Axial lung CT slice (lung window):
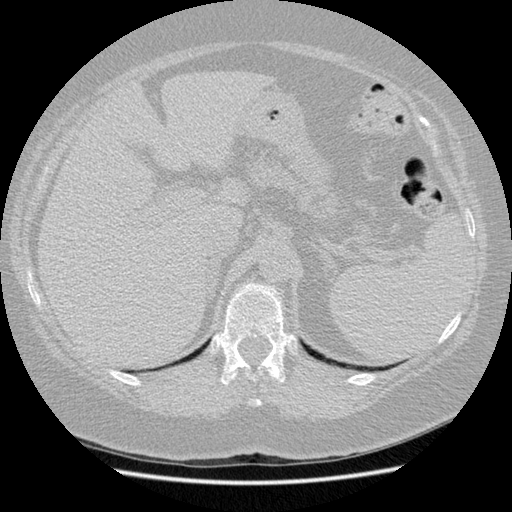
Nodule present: no